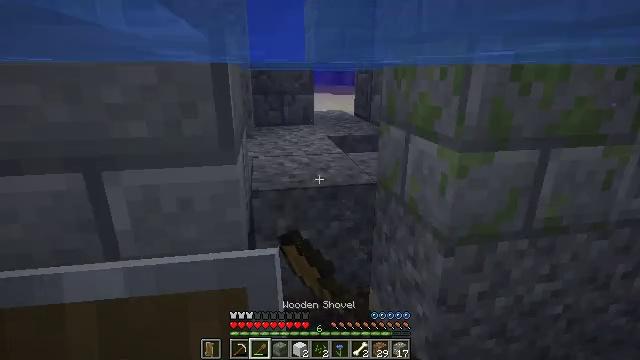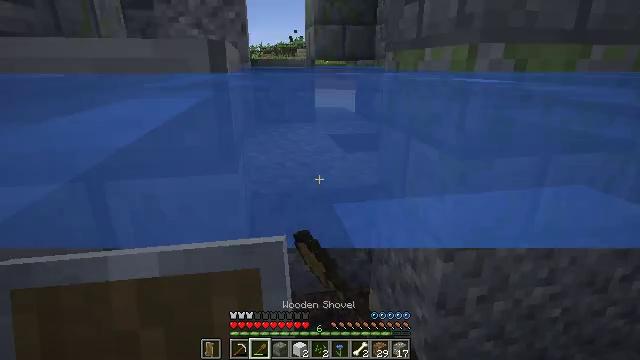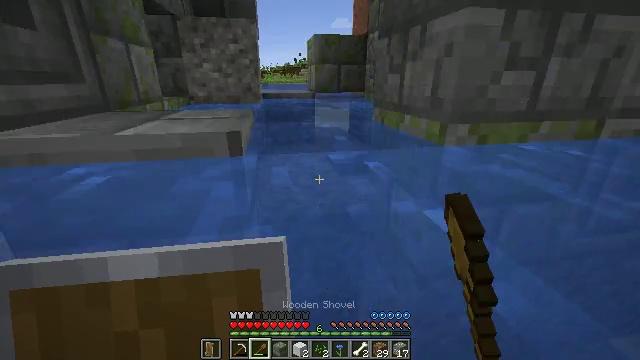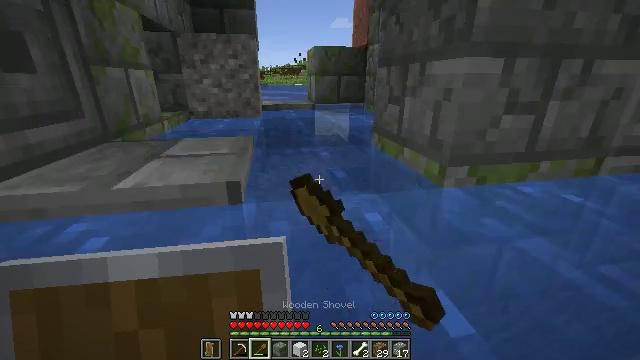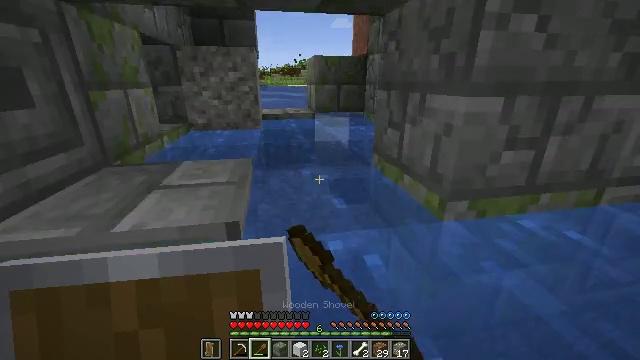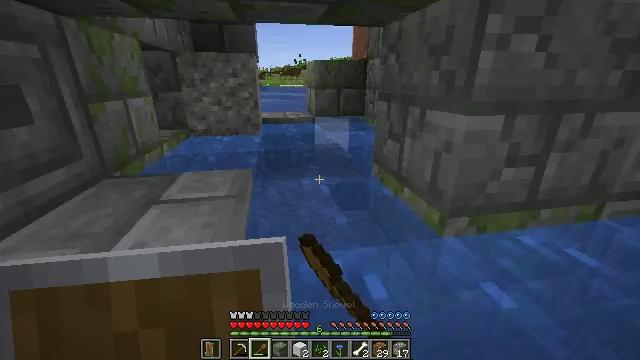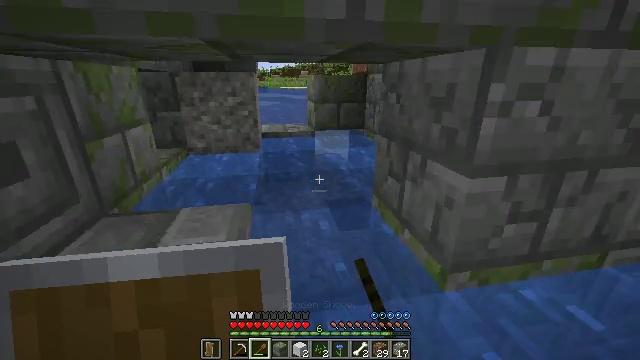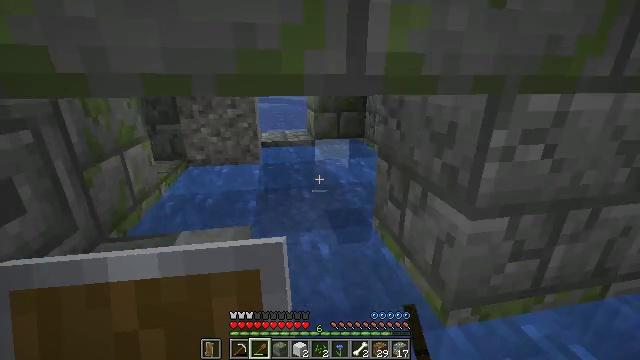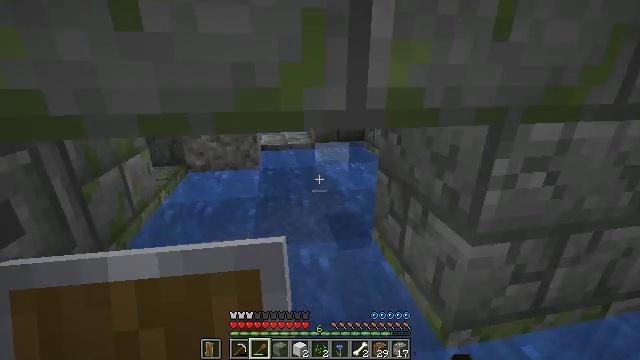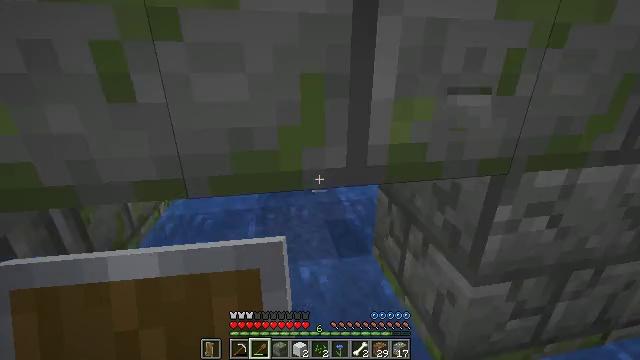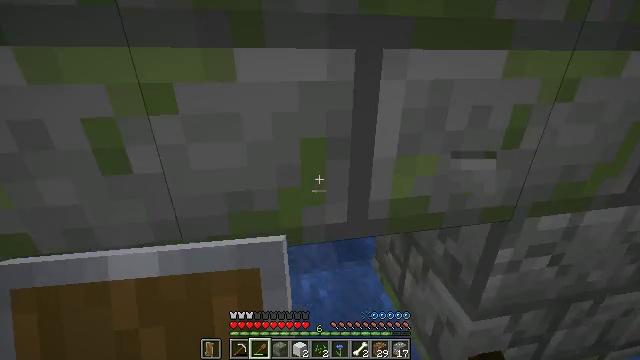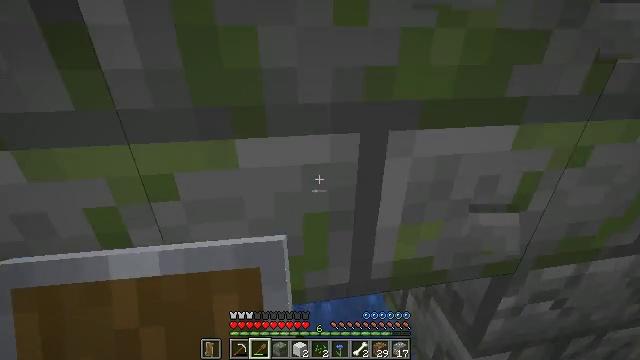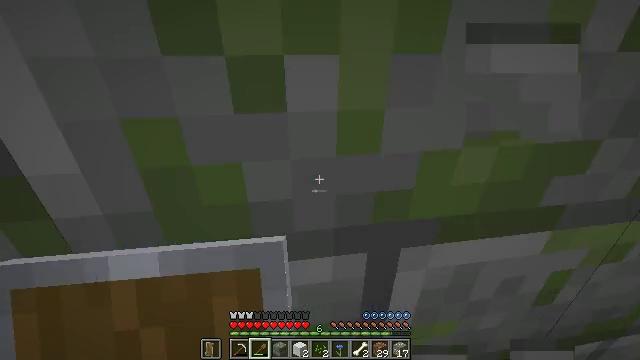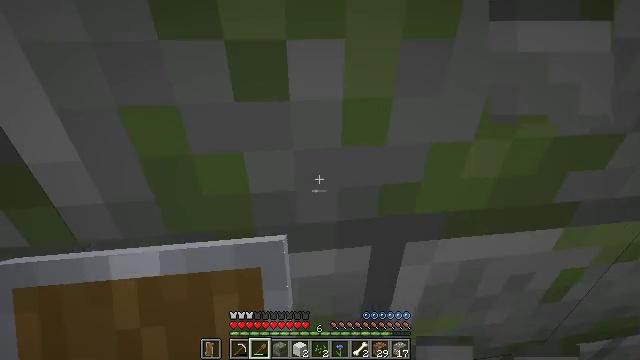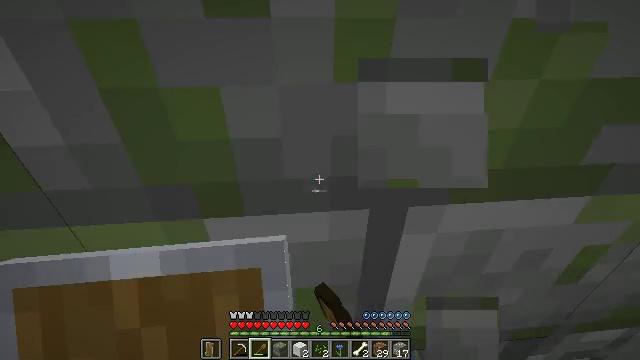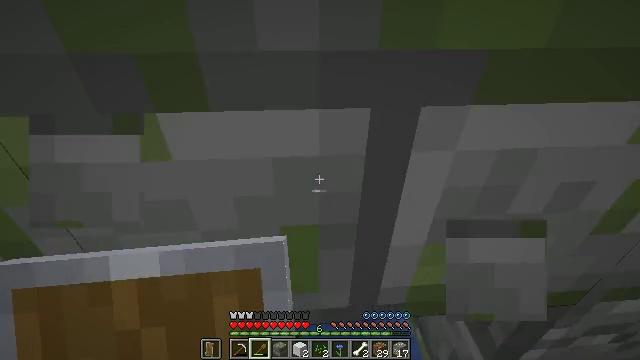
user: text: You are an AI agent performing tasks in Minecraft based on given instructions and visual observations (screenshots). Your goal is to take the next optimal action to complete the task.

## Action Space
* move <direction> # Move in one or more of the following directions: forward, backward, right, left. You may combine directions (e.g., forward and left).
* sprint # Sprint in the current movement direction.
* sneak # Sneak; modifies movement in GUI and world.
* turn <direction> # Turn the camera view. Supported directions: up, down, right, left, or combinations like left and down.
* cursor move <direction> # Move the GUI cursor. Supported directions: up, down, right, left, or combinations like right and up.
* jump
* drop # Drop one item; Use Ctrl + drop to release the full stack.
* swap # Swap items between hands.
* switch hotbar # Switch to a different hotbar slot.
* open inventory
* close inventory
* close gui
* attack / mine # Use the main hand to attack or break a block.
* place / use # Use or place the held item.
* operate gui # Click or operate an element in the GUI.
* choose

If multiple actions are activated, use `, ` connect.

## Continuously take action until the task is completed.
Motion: motion action
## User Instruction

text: Collect gravel for your inventory.
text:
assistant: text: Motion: move forward, turn down, attack / mine, jump
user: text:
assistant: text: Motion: move forward, attack / mine, jump
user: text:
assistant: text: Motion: move forward, attack / mine, jump
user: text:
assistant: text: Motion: move forward, attack / mine, jump
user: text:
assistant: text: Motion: move forward, attack / mine, jump
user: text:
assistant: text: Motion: move forward, attack / mine, jump
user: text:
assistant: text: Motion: move forward, attack / mine, jump
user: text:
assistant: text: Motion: move forward, attack / mine, jump
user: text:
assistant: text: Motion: move forward, turn down, attack / mine, jump
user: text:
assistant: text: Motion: move forward, turn down, attack / mine, jump
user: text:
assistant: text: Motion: move forward, turn down, attack / mine, jump
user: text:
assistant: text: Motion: move forward, turn down, attack / mine, jump
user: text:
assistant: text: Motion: move forward, turn left and down, attack / mine, jump
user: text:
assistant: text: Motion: move forward, turn left and down, attack / mine, jump
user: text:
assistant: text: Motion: move forward, attack / mine, jump
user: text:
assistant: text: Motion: move forward, attack / mine, jump
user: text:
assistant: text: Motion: move forward, attack / mine, jump
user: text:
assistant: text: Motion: move forward, turn up, jump
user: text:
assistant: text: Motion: move forward, turn up, jump
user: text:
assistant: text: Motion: move forward, turn up, jump
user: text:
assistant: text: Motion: move forward, jump
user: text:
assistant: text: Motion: move forward, jump
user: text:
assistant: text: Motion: move forward, jump
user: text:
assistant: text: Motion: move forward
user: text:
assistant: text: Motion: move forward
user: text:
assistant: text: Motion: move forward, turn left and down
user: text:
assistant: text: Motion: move forward, turn left and down
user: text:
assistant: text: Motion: no_op
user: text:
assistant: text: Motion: no_op
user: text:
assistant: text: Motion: no_op